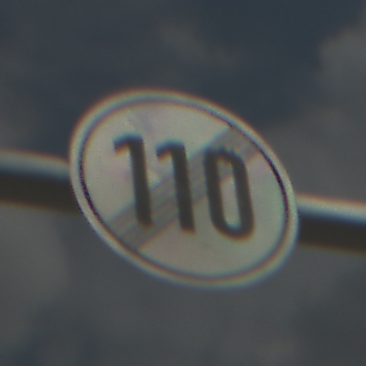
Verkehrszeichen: EndeGeschwindigkeit110
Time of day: MorningAfternoon
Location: Outdoor (Beach)
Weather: PartlyCloudy
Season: NotSpecified
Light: Natural